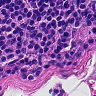
Metastatic tissue present: no